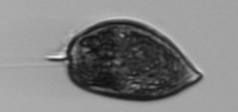
Label: Prorocentrum_micans